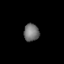
Tissue: lung
Cell type: Epithelial cells
Senescence score: 0.1364
Nuclear area (px): 266
Mean DAPI intensity: 113.763